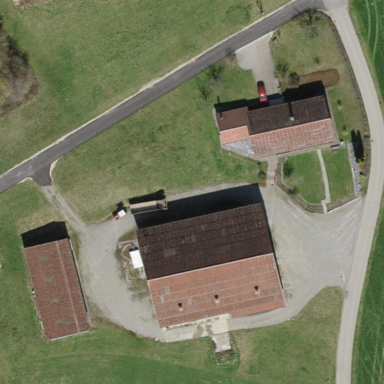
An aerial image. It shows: Farmyard area.